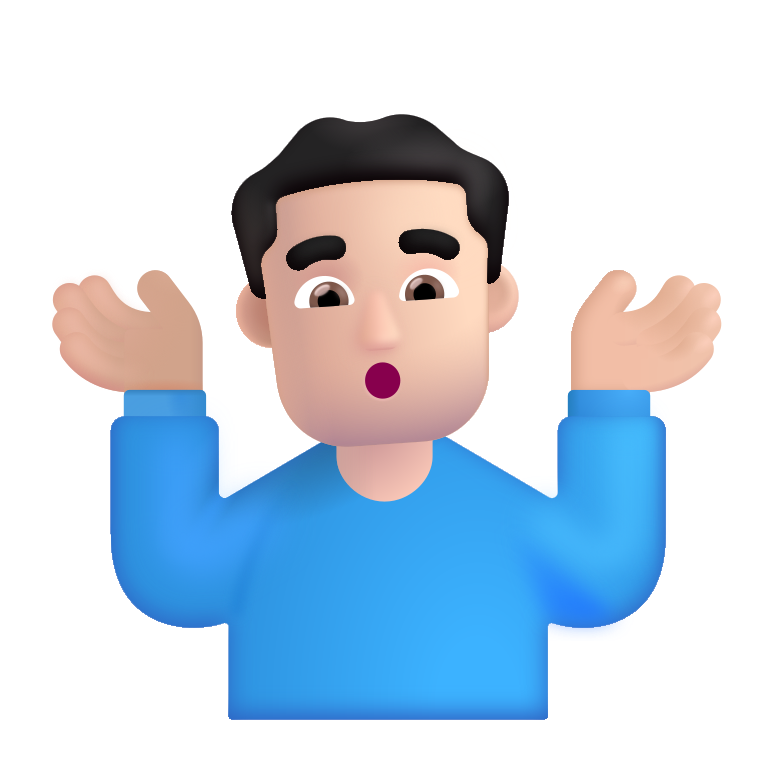
man shrugging color light